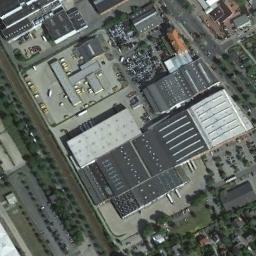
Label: industrial_area